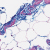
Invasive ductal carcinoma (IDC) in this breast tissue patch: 0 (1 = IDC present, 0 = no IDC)